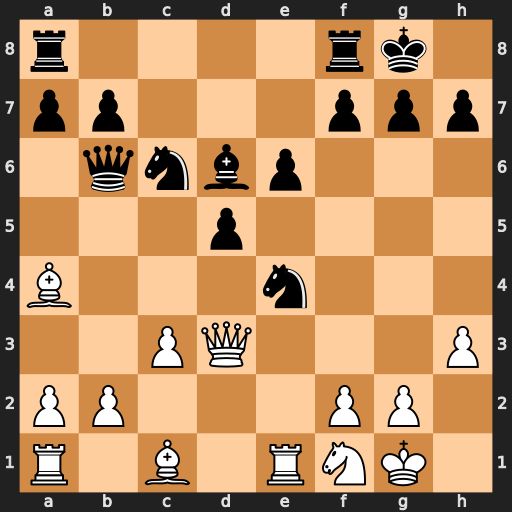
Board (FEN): r4rk1/pp3ppp/1qnbp3/3p4/B3n3/2PQ3P/PP3PP1/R1B1RNK1
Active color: w
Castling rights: -
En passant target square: -
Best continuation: Rxe4 dxe4 Qxd6